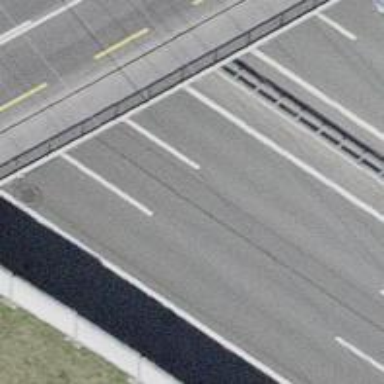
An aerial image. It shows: Asphalt motorway.